Question: I want to remove double quotes and last record in Flat File using Text Qualifier.

I tried this method for removing double quotes and last row. It's not working .
How to give both values in Text qualifier field.
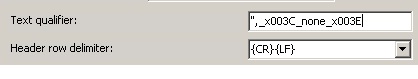
Answer: If I understand you question correctly you just want to remove some quotes from your strings. You can do this with a derived column transformation and the <URL> method.